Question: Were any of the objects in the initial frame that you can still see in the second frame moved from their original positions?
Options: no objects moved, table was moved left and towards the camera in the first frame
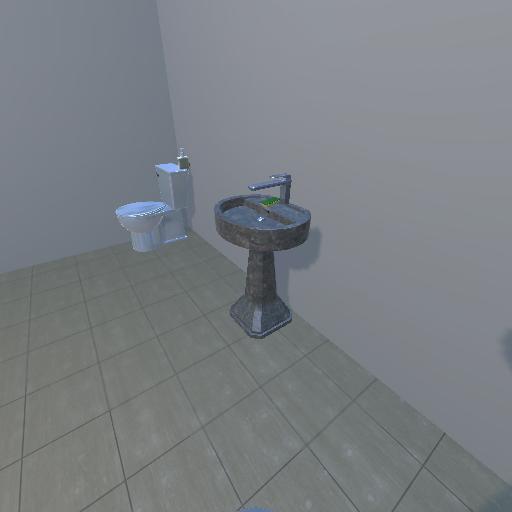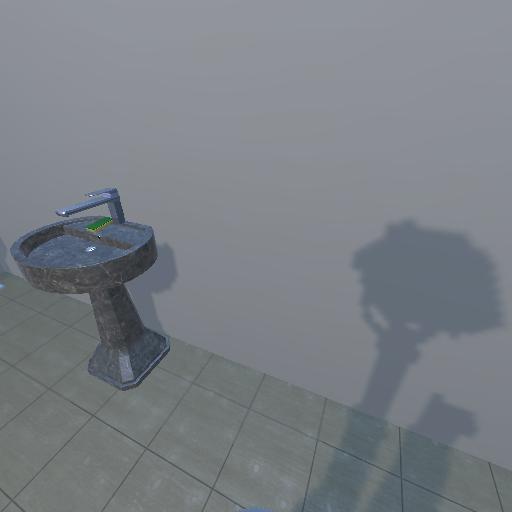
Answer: no objects moved